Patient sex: M
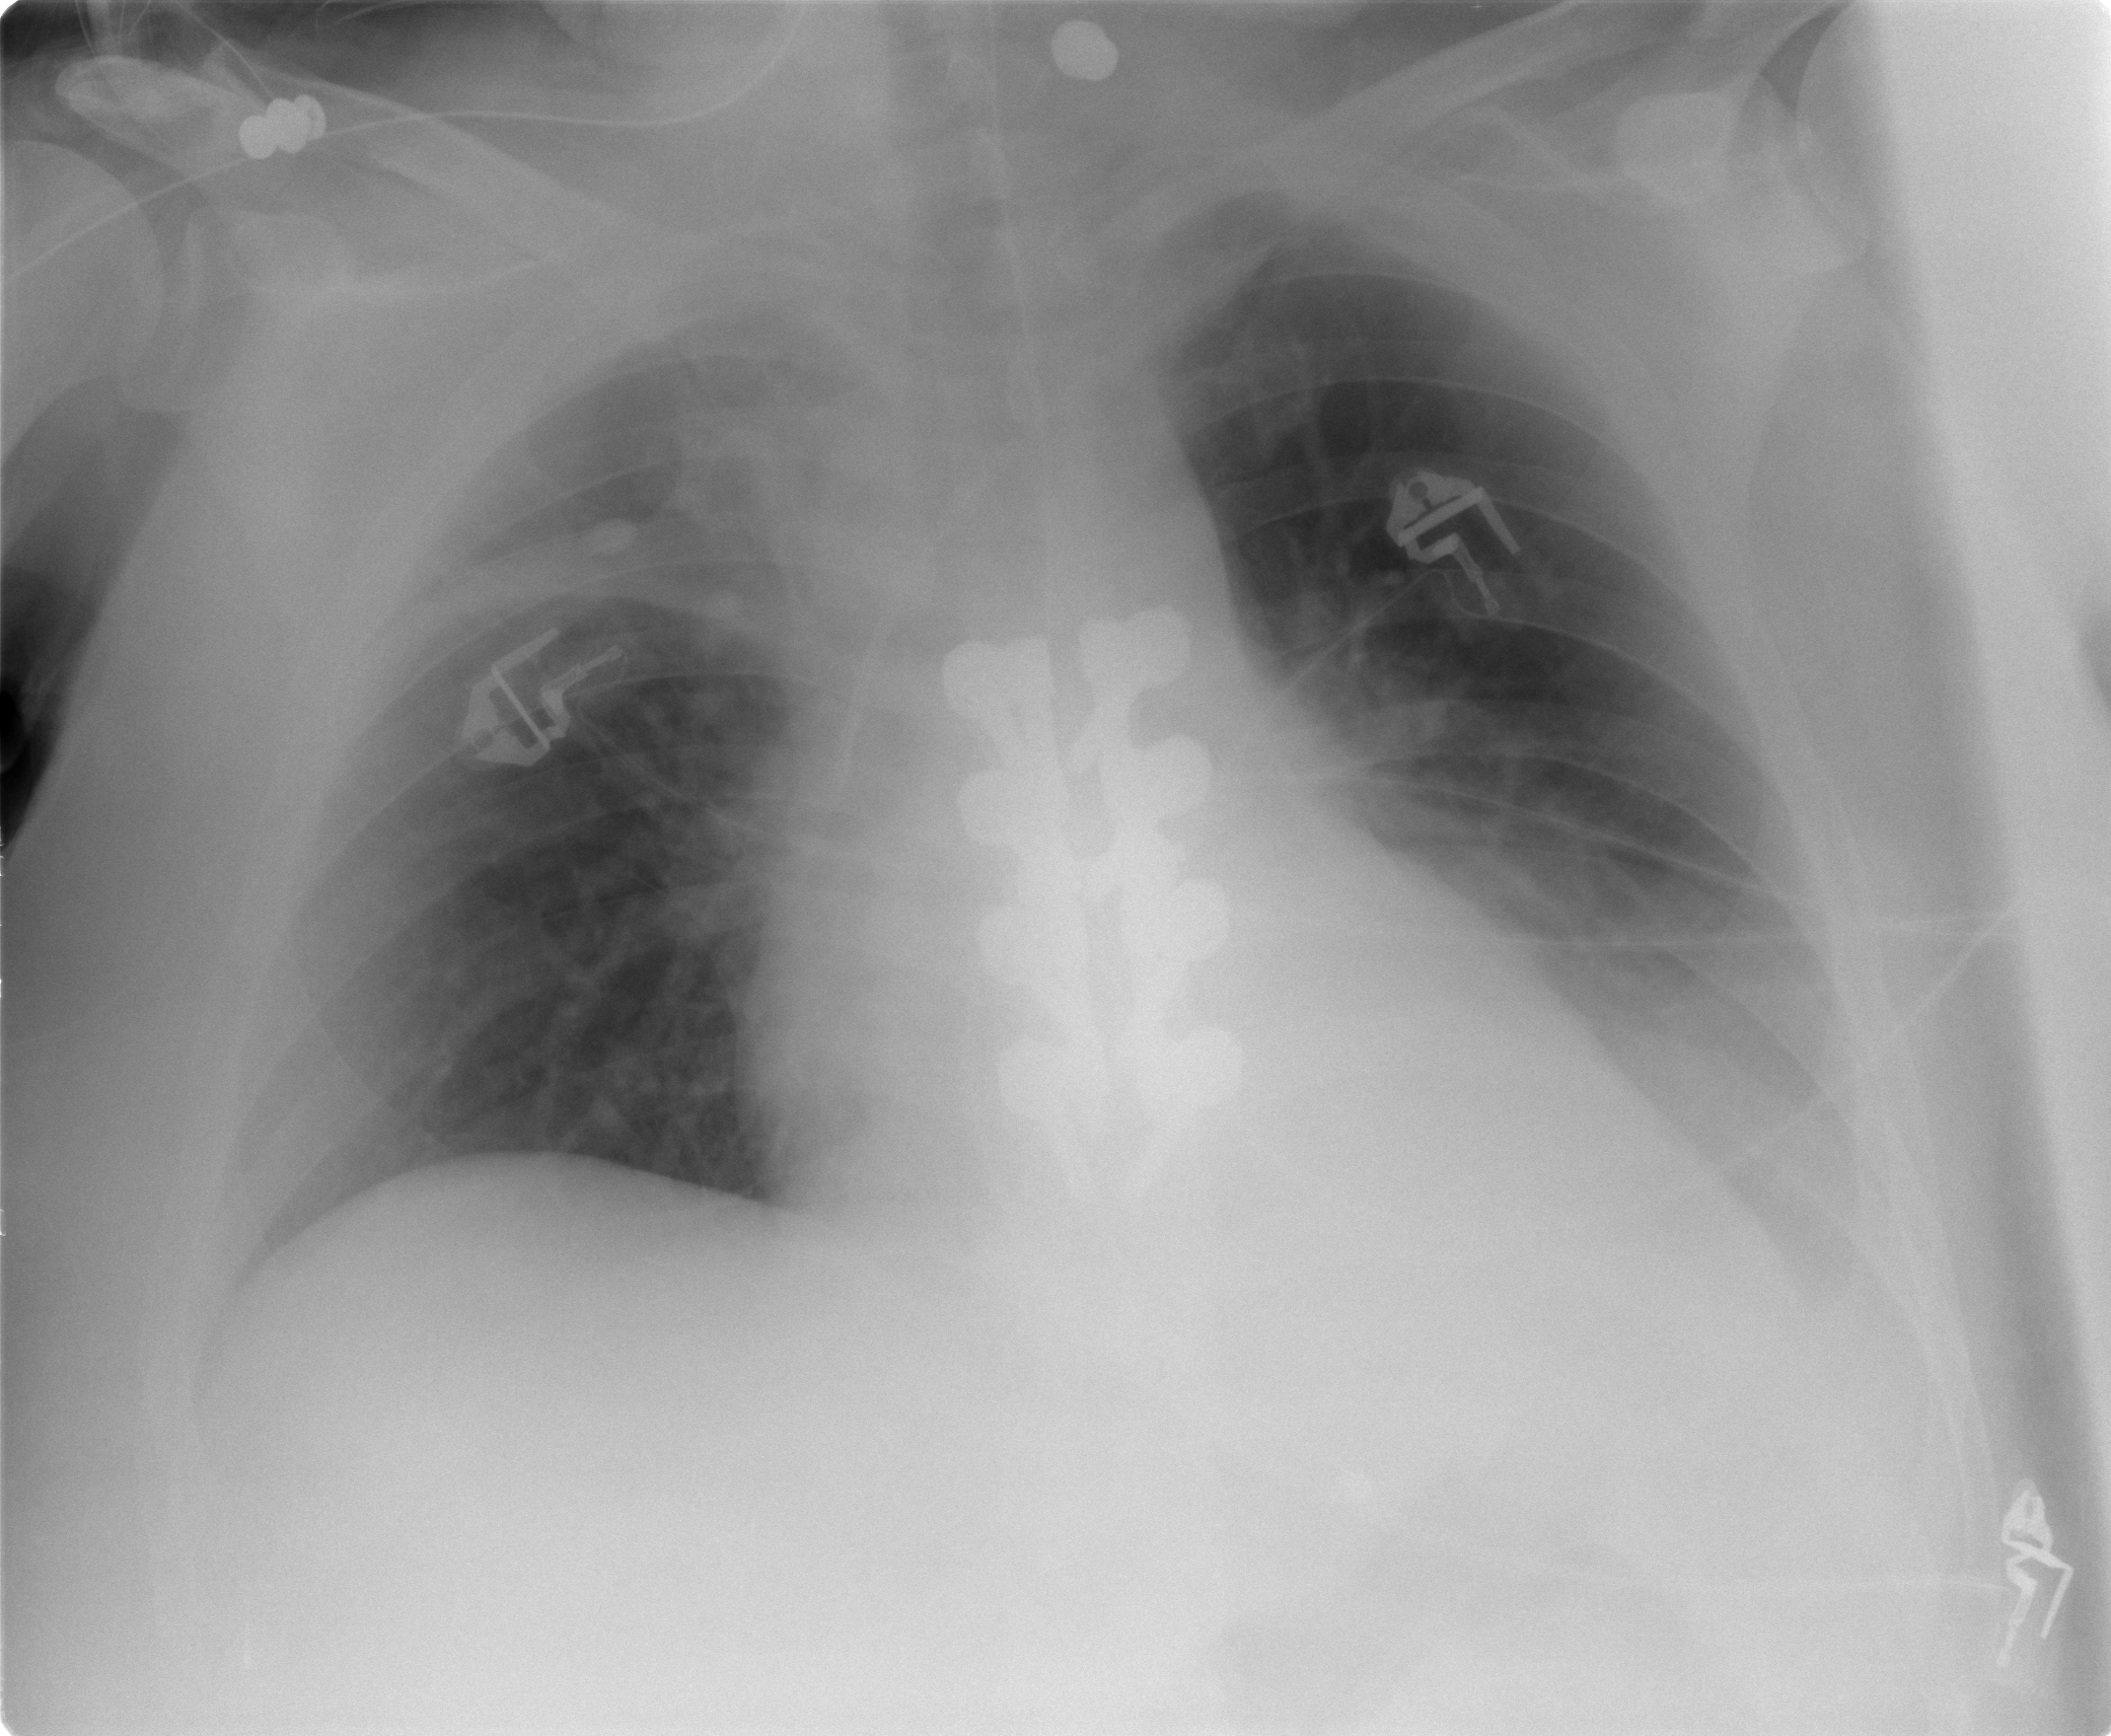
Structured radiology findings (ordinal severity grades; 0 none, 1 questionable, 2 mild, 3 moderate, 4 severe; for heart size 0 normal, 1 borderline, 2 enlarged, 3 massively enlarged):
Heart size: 0
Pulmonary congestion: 0
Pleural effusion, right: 0
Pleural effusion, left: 2
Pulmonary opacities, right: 0
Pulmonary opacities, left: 0
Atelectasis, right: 2
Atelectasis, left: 2